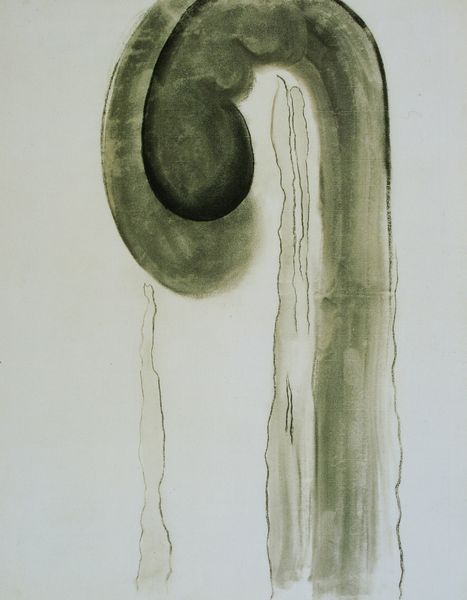
Titel: Special No. 3
Künstler: Georgia O'Keeffe
Institution: Im Besitz der Künstlerin
Schlagwörter: dunkel, kopf, schatten, wasser, weiß, aquarell, grün, ausschnitt, braun, grau, hell, hintergrund, ohr, schwarz, zeichnung, schirm, bild, instrument, natur, musik, pflanze, rund, stock, schwanz, bogen, stab, laufen, abstrakt, modern, formen, grafik, graphik, linien, floral, striche, griff, laviert, tusche, linie, form, spazierstock, wässrig, organisch, krümmung, wasserhahn, kurve, geige, verwischt, fontäne, schnecke, fließen, verlaufen, verlauf, lavierung, gekrümmt, bischofsstab, krummstab, keeffe, krückstock, embryo, geigenhals, o'eeffe, georgia, o keeffe, stockende